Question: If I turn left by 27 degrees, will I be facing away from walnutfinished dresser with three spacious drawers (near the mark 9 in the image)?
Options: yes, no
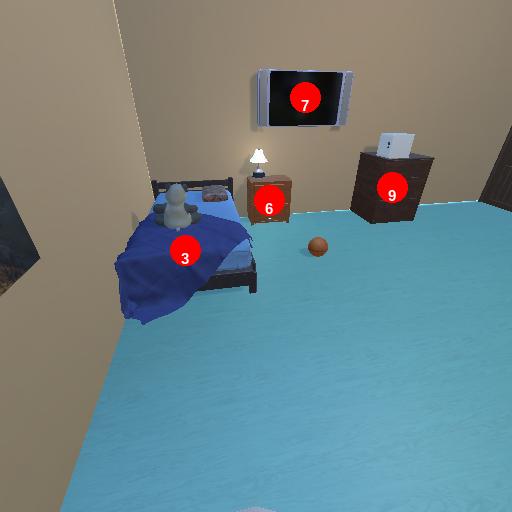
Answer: yes